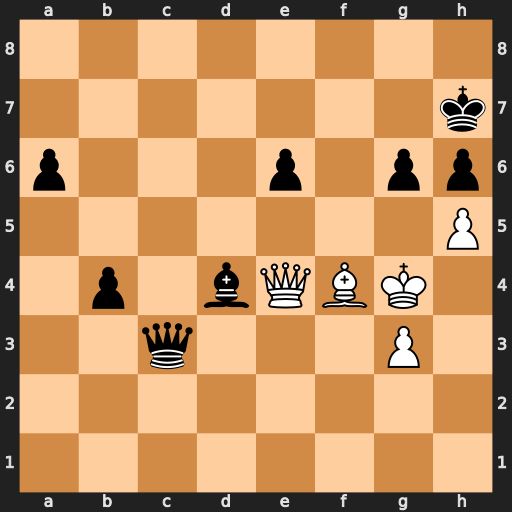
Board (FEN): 8/7k/p3p1pp/7P/1p1bQBK1/2q3P1/8/8
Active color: w
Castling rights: -
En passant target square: -
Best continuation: hxg6+ Kg7 Qxe6 h5+ Kh3